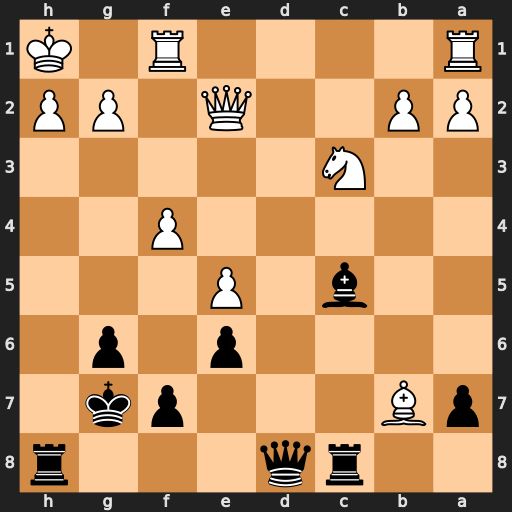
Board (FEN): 2rq3r/pB3pk1/4p1p1/2b1P3/5P2/2N5/PP2Q1PP/R4R1K
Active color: b
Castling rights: -
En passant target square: -
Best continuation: Rxh2+ Kxh2 Qh4#